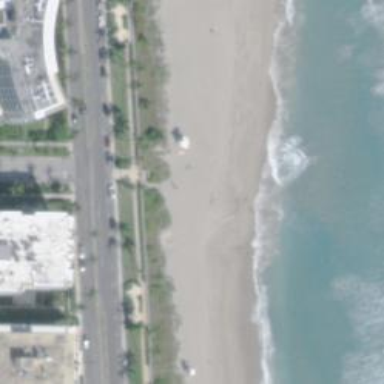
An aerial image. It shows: Lifeguard station.